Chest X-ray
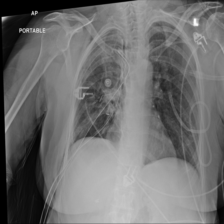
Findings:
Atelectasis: negative
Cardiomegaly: negative
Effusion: negative
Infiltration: negative
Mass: positive
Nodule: positive
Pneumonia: negative
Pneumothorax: negative
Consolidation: negative
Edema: negative
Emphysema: positive
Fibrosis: negative
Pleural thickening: negative
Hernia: negative